Field crop: maize
Growth stage: 2
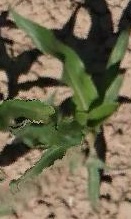
Species: maize